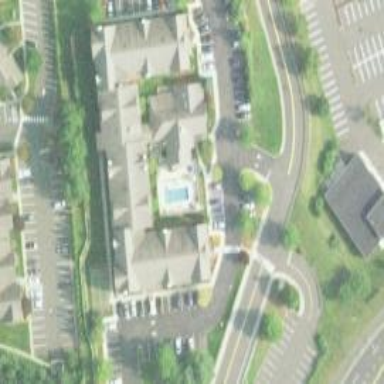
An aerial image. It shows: Hotel building.